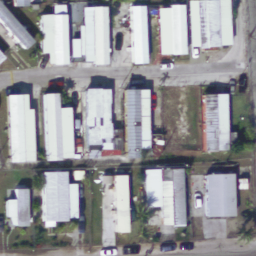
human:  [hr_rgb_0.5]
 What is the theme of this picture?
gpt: mobile home park

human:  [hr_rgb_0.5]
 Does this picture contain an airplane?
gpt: no

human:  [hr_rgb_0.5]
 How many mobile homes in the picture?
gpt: sixteen

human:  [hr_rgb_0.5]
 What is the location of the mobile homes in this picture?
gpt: up, center and bottom

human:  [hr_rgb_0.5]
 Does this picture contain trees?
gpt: yes